Field crop: maize
Growth stage: 2
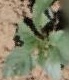
Species: datura